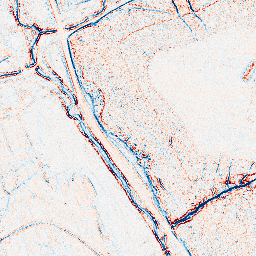
Category: edge_preserving
Decomposition family: bilateral
Decomposition parameters: d: 5
sigma_color: 25
sigma_space: 150
Upsampling method: cubic_catmull_rom
Upsampling parameters: scale: 4
Upsampling scale: 4